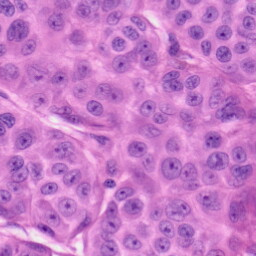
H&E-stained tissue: Skin